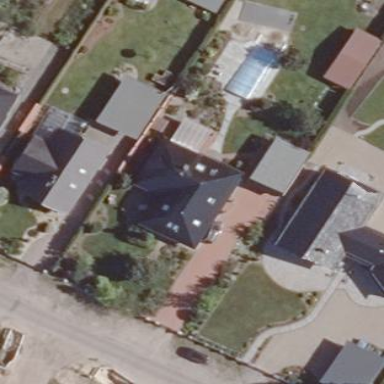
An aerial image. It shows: Part of building.